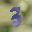
Label: 3